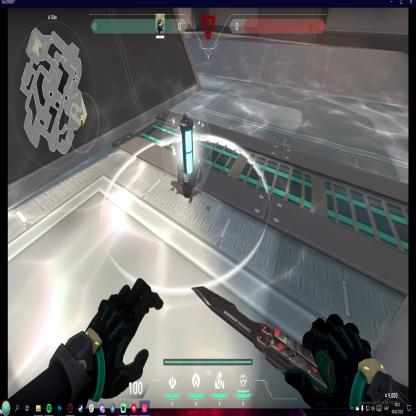
Label: planted spike